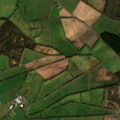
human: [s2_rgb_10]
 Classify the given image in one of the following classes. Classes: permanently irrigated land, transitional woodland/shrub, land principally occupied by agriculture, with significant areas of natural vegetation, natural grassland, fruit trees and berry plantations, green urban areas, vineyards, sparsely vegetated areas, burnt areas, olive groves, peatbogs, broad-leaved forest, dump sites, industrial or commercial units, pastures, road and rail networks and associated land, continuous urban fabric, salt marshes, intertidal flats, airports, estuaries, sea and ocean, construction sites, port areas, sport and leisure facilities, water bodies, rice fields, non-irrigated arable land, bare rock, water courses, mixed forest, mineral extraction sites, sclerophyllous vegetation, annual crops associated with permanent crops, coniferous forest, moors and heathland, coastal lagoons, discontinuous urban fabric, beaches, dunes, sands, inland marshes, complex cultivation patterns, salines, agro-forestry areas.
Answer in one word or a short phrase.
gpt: non-irrigated arable land, pastures, coniferous forest, mixed forest